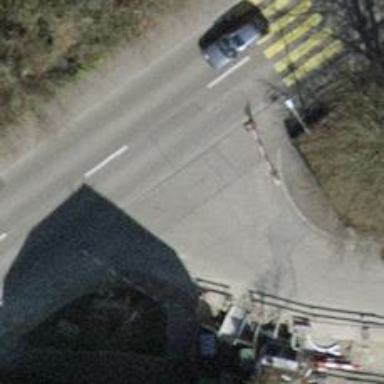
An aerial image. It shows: Unmarked road crossing.